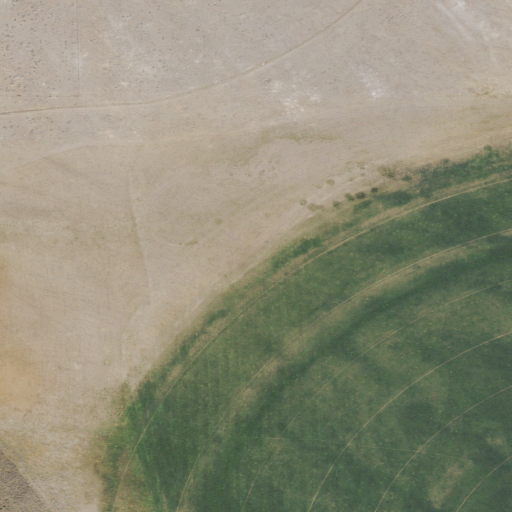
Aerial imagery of valley in Utah named Dry Canyon containing cultivated crops, shrub, pasture, and grassland